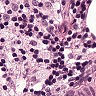
Metastatic tissue present: no